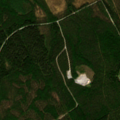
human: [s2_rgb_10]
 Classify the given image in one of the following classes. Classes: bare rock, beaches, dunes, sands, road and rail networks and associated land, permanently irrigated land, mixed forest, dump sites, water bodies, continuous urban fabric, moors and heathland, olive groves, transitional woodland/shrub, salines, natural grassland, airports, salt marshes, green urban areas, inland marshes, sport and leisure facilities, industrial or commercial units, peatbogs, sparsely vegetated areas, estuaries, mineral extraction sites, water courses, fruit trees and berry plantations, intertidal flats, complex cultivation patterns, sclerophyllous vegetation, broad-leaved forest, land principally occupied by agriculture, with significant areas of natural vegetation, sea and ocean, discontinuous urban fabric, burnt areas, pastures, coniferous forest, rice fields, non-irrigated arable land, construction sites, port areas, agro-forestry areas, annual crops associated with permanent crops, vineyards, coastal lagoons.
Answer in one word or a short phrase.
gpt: coniferous forest, mixed forest